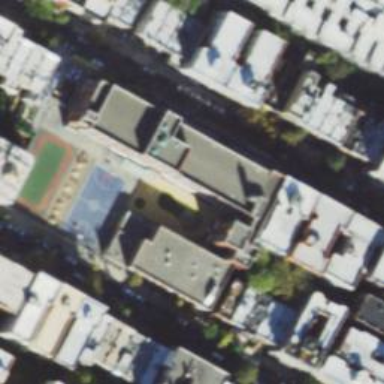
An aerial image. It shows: School.